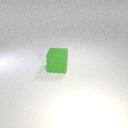
large green rubber cube